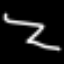
Label: squiggle